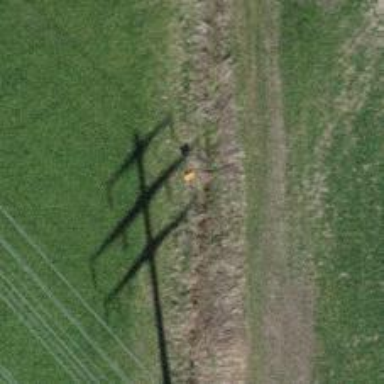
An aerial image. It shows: Pole supporting roof covering pipeline marker.